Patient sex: M
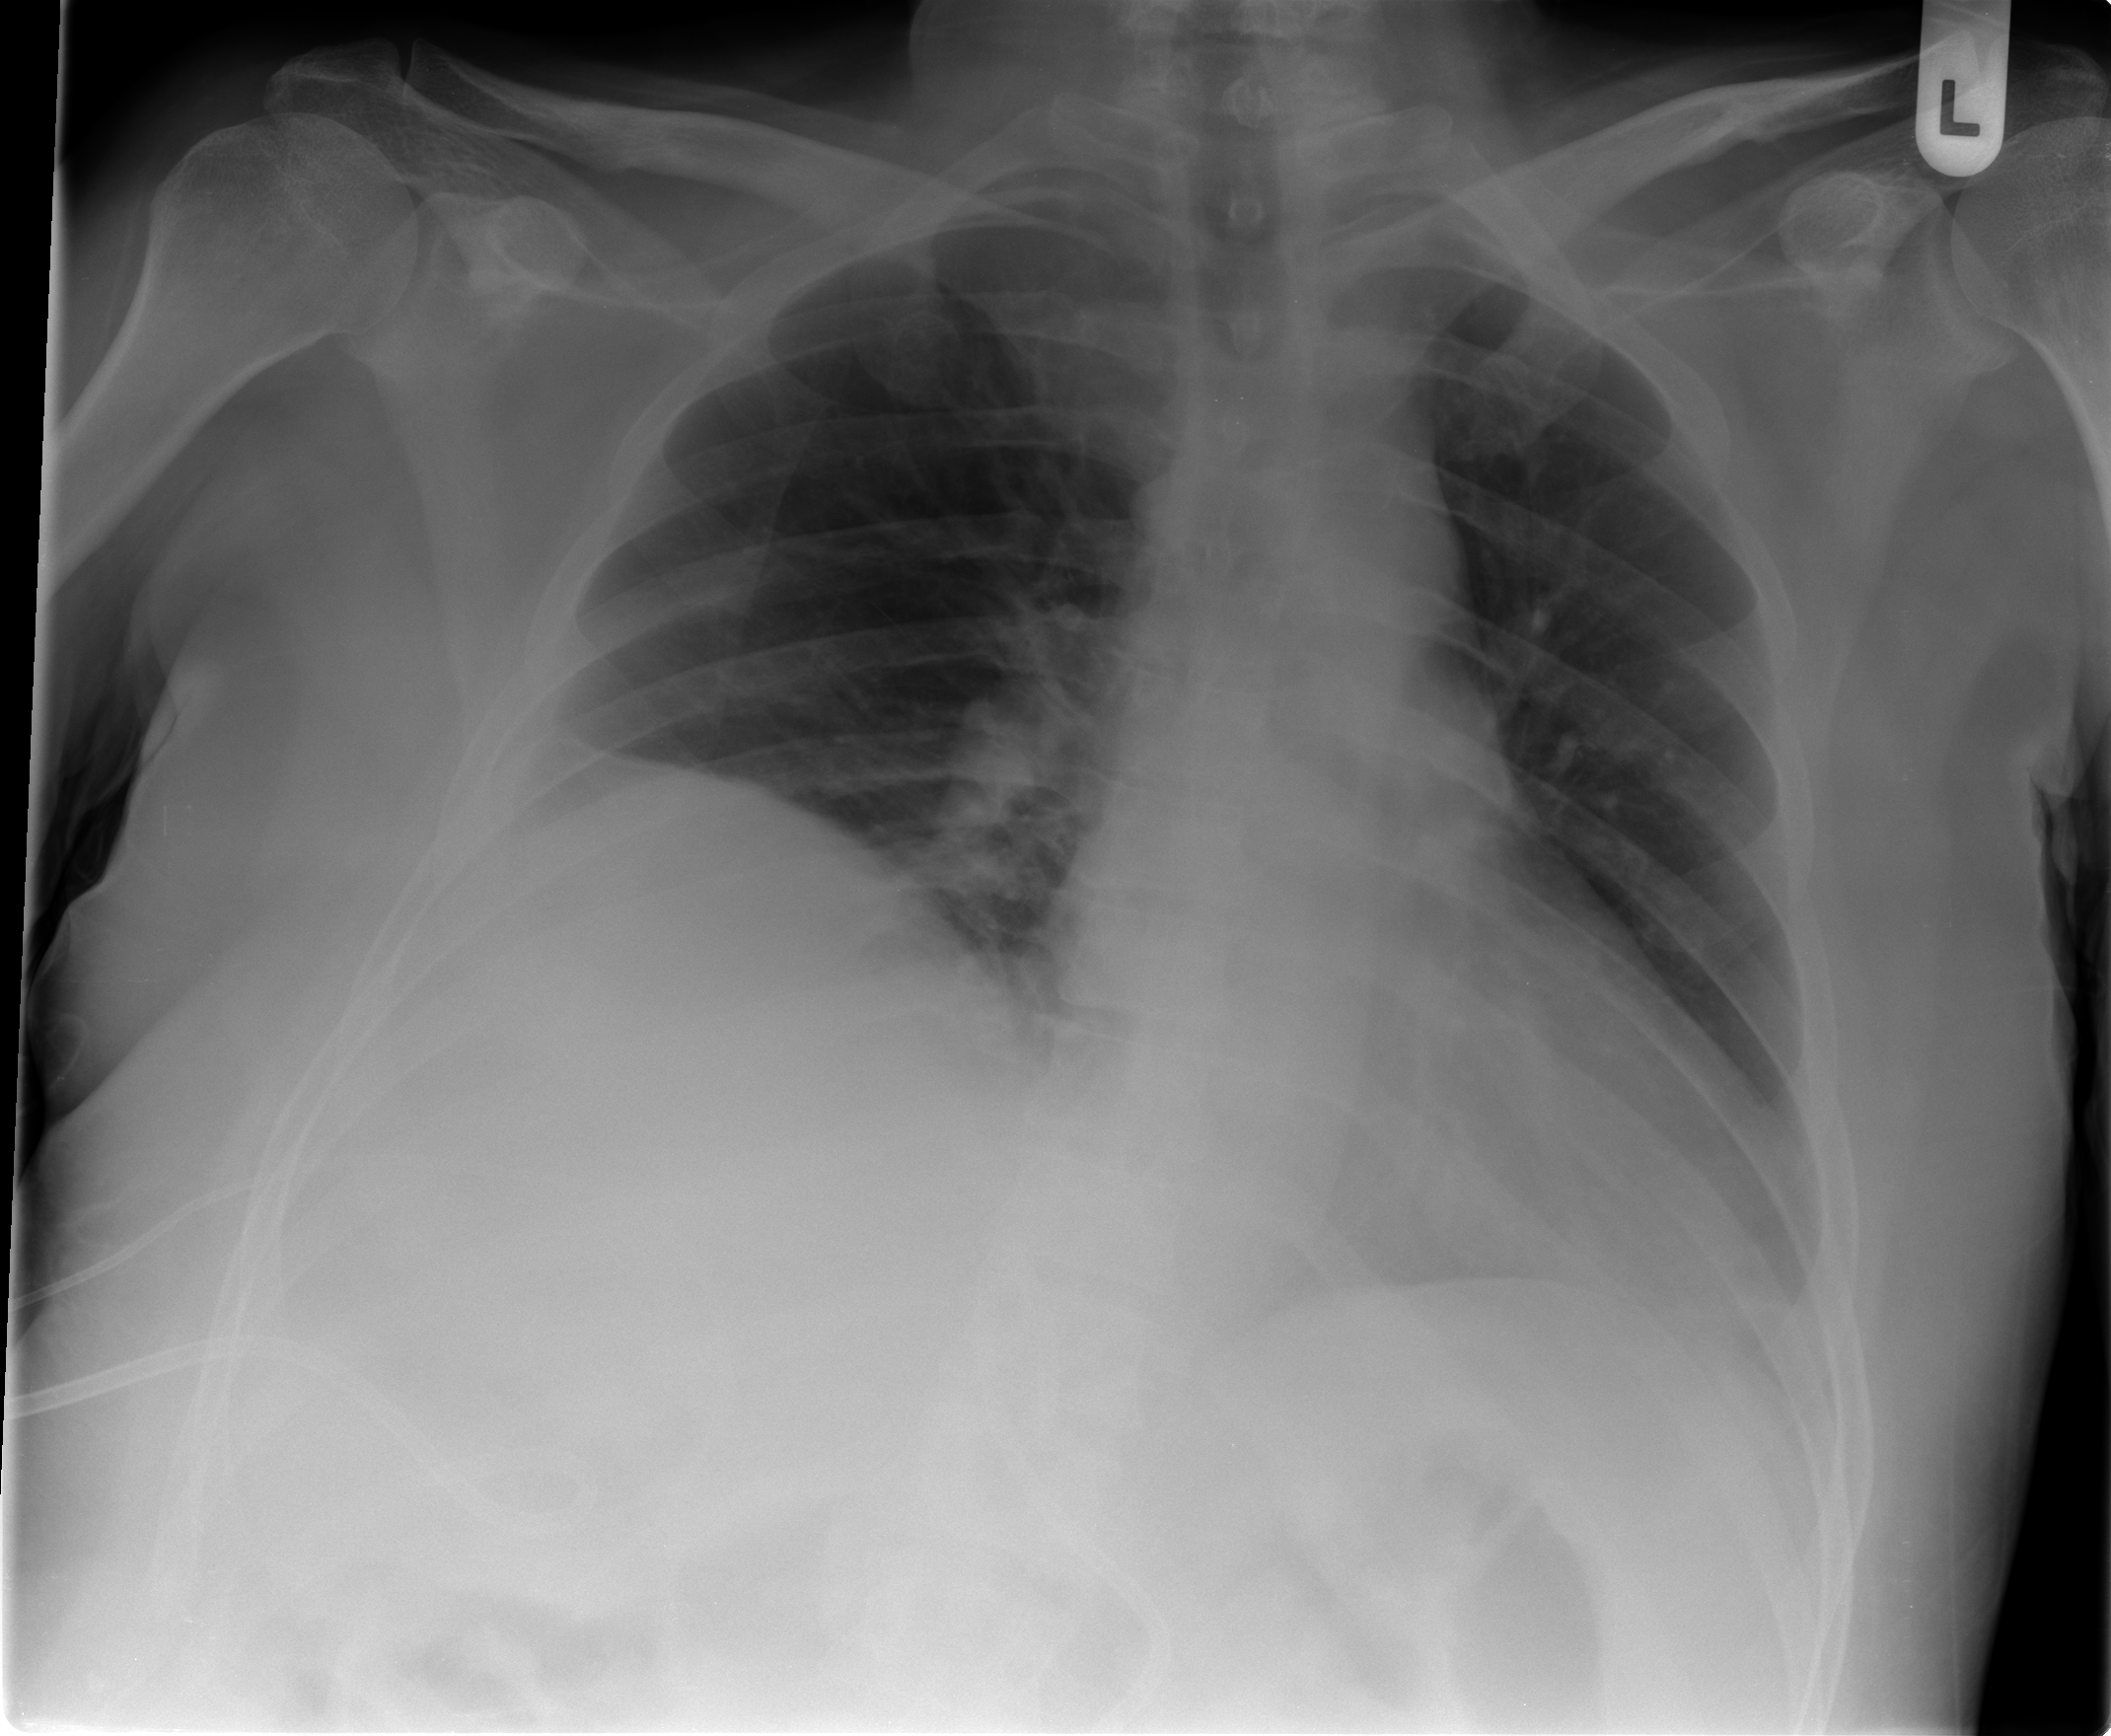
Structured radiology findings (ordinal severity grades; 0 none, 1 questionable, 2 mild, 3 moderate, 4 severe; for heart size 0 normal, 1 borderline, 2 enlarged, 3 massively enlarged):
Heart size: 2
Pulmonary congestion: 0
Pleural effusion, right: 2
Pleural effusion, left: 2
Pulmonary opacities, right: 1
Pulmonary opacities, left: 0
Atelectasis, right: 2
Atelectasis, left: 2